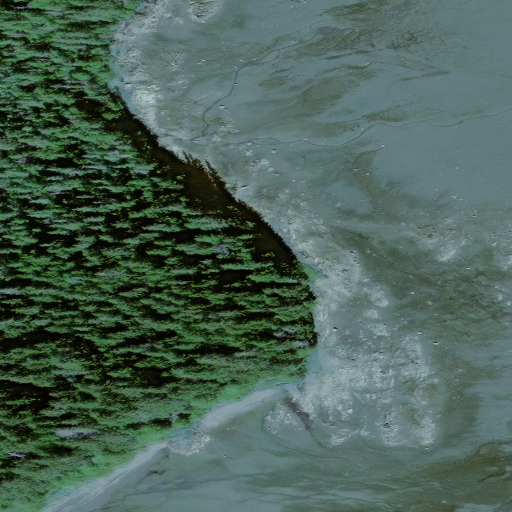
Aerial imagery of cape in Alaska named Goose Point containing only unknown